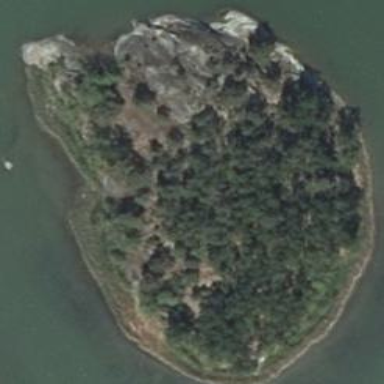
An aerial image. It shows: Islet located along the natural coastline.